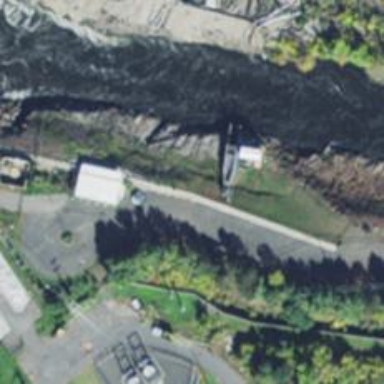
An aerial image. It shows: Fish pass along the waterway.